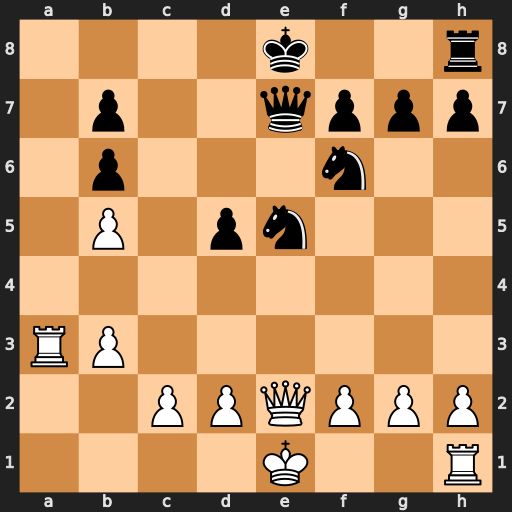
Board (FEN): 4k2r/1p2qppp/1p3n2/1P1pn3/8/RP6/2PPQPPP/4K2R
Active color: w
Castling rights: Kk
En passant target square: -
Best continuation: Ra8+ Kd7 Rxh8